Aerial crown-view tile of a tropical tree (Barro Colorado Island, Panama), acquired 20250616:
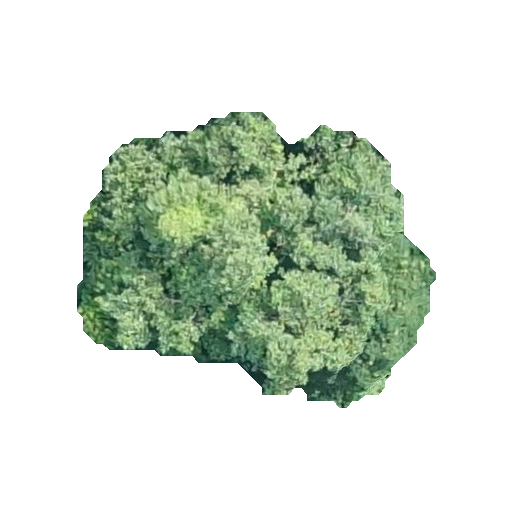
Species: Hieronyma alchorneoides
GBIF accepted scientific name: Hieronyma alchorneoides
Crown area: 111.025 m²